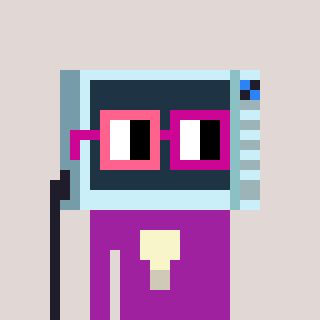
a pixel art character with square pink and red glasses, a microwave-shaped head and a magenta-colored body on a warm background